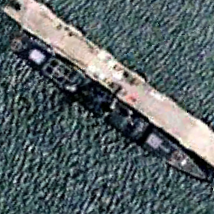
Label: cruiser